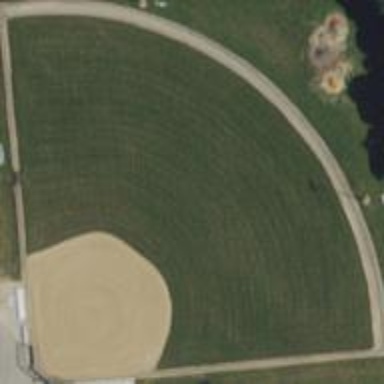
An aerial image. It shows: Baseball pitch for leisure land.